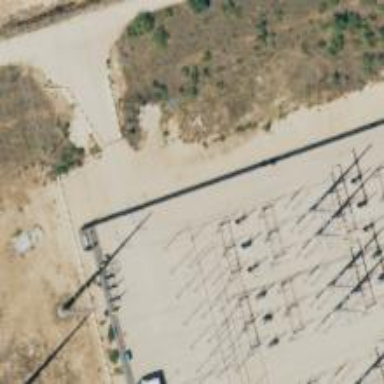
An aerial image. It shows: Switch used for power control.